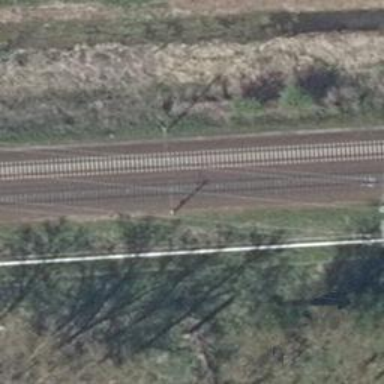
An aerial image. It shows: Railway milestone with catenary mast.